Field crop: maize
Growth stage: 2
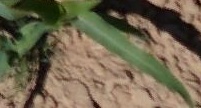
Species: maize